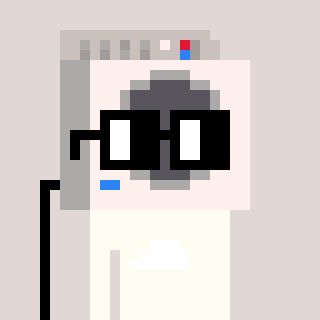
a pixel art character with square black glasses, a washing machine-shaped head and a grayscale-colored body on a warm background